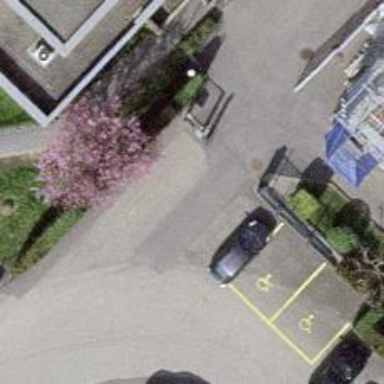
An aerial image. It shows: Paved footway.